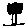
Label: tree